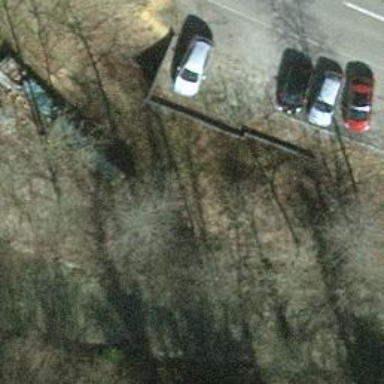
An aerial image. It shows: Charging station.